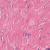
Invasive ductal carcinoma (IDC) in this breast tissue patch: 0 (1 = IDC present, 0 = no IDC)